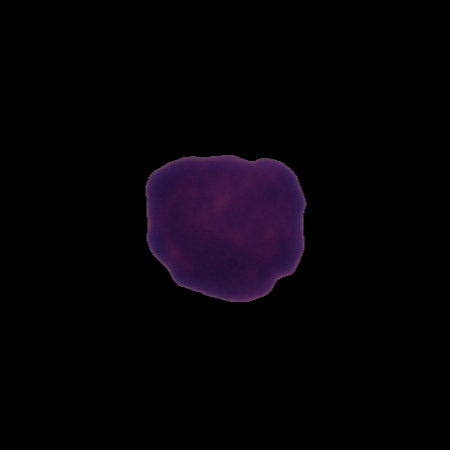
Label: healthy